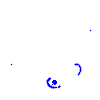
Particle: kaon